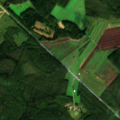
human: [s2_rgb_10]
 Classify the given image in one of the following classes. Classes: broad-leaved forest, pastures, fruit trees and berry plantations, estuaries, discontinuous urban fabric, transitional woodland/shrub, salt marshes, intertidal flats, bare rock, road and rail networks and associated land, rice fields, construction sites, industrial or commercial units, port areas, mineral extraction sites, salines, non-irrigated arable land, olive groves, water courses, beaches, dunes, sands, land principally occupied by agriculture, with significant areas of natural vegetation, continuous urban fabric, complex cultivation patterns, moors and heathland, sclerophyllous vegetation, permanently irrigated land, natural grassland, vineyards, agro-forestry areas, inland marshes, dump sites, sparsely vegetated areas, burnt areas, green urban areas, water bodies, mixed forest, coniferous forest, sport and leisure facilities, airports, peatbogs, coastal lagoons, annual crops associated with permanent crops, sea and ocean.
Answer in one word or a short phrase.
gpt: non-irrigated arable land, coniferous forest, mixed forest, transitional woodland/shrub